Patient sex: F
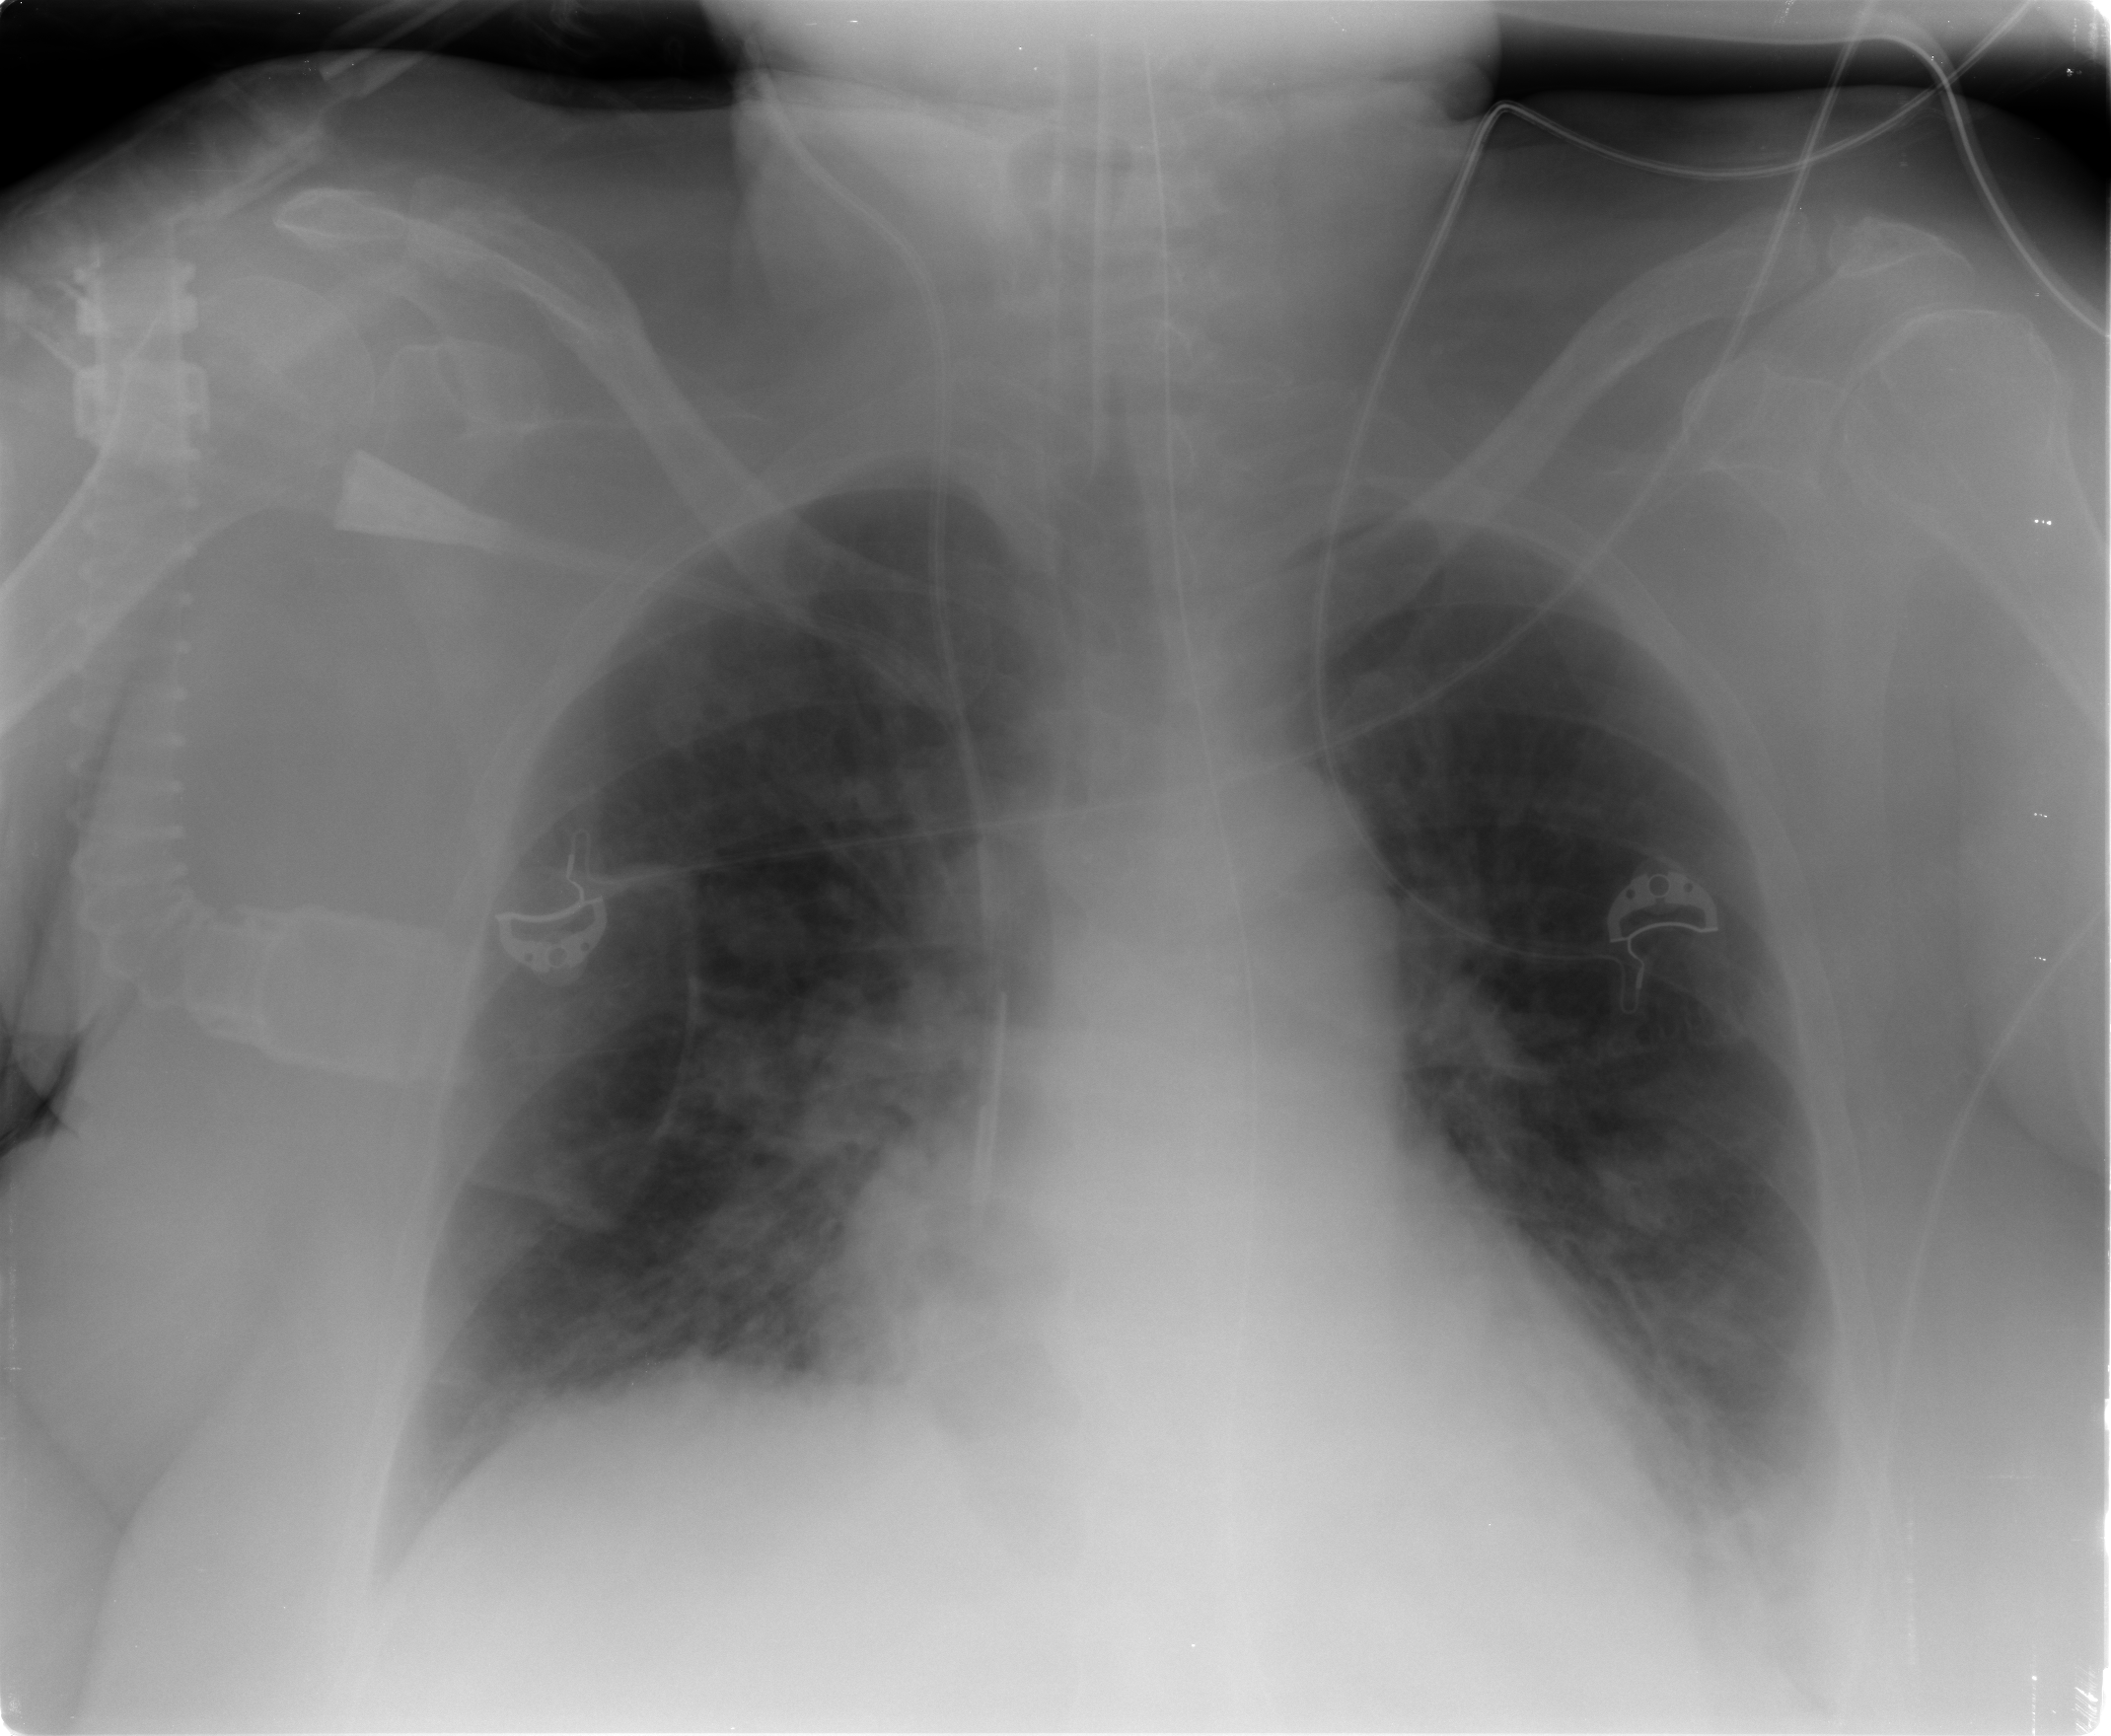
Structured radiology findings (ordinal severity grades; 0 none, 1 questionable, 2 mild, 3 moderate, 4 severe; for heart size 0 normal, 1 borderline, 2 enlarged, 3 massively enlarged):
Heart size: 1
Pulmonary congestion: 3
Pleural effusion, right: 0
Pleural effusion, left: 2
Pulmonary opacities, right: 3
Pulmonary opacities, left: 3
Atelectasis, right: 2
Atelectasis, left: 2